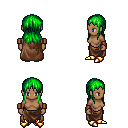
a pixel art fantasy rpg character, female body template, human, dark skin, brown cape, robe skirt, green unkempt hairstyle, leather bracers, gold boots, four views (front, back, left, right), 2x2 character sprite sheet, small pixel art, hard edges, no anti-aliasing